Interaction volume radius: 5 \u00c5
Interaction volume height: 15 \u00c5
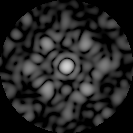
Disorder parameter: 0.5421